Question: I'm using Facebook login, and all of a sudden it stopped working saying "Invalid Scope: user_Friends".
I thought this error was because of the upgrade of the Graph API from v1.0 to v2.0 but my SDK is on the version 3.18 which already comes with GraphAPI v2.0
does any one knows what am I doing wrong? Do I need to make any modifications to be compatible with GraphAPI v2.0?
this is my code I ask for permissions
'''
- (void)viewDidLoad
{
[super viewDidLoad];
originalFrame = menuBG.frame;
NSLog( @"### running FB sdk version: %@", [FBSettings sdkVersion] );
if (FBSession.activeSession.isOpen)
{
NSLog(@"Is Connected");
flagFaceCon = YES;
}
else
{
flagFaceCon = NO;
NSLog(@"Is NOT Connected");
}
loginView.readPermissions = @[@"public_profile", @"email", @"user_Friends"];
}
'''

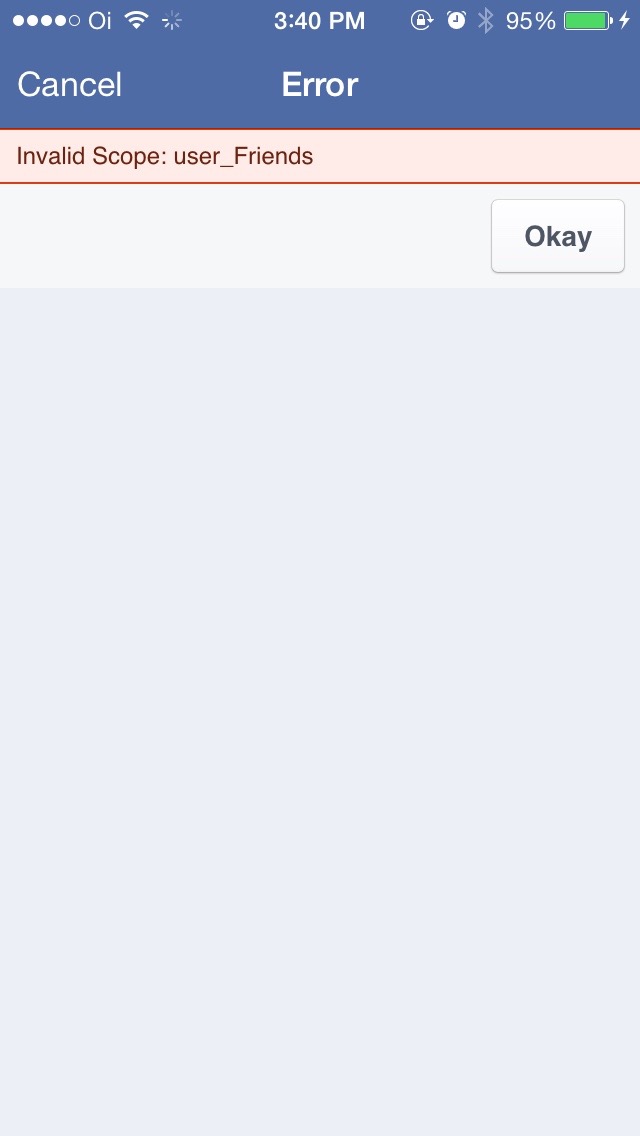
Answer: try
'''
user_friends
'''
not
'''
user_Friends
'''